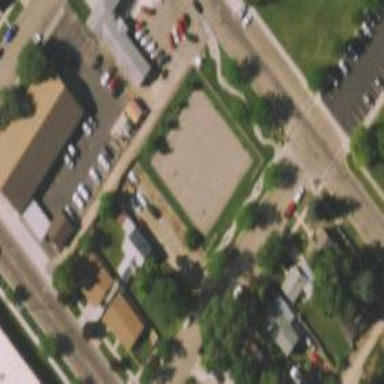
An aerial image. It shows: Basketball court on pitch.